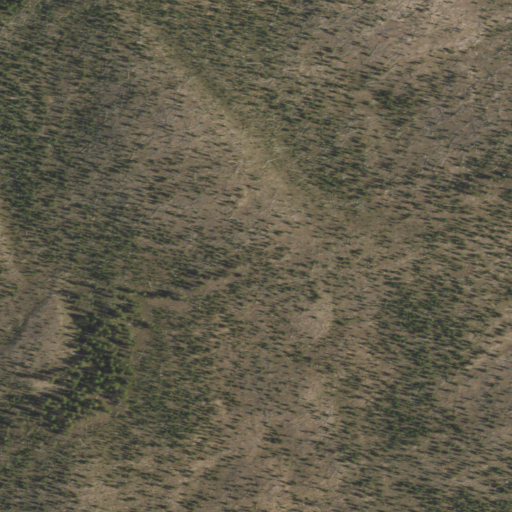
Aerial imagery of mountain in Wyoming named Flat Mountain containing shrub and evergreen forest